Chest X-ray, PA view. Patient: 41 years old, sex M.
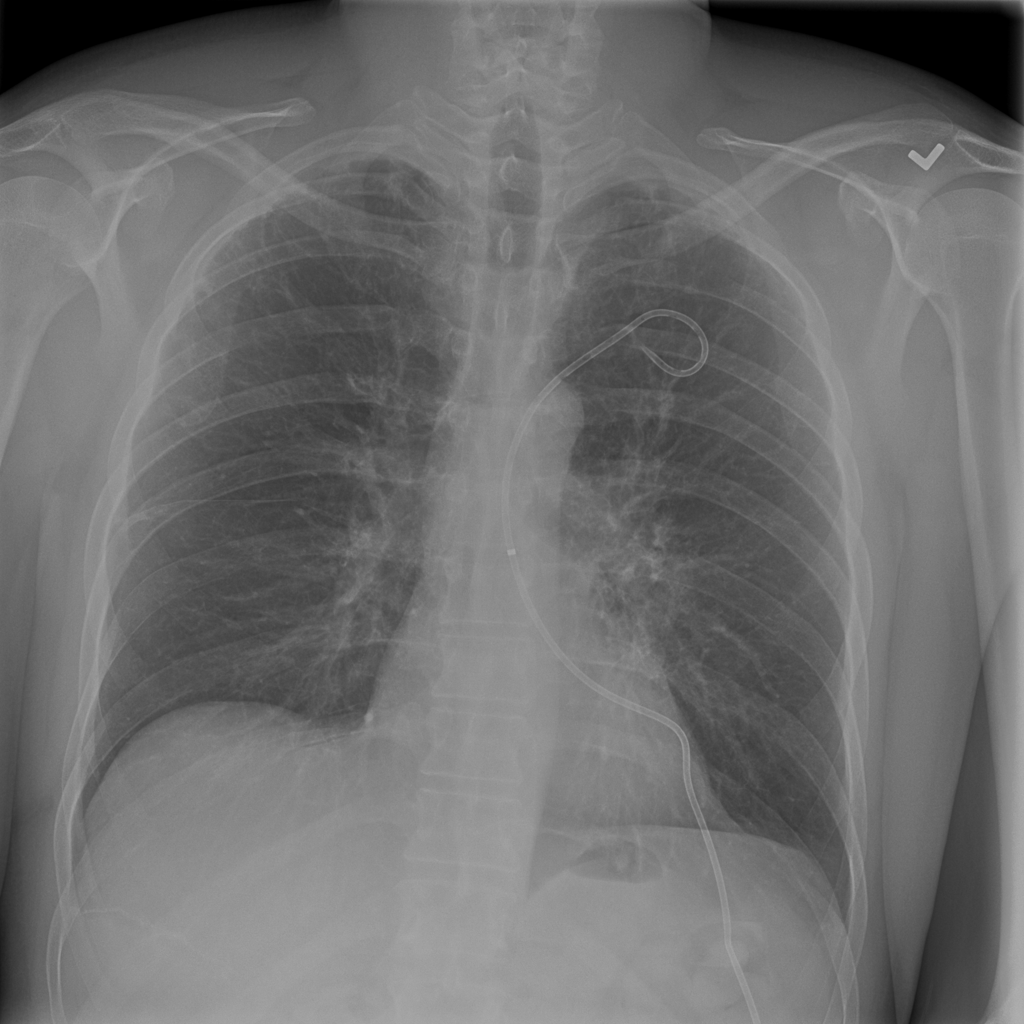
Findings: No Finding